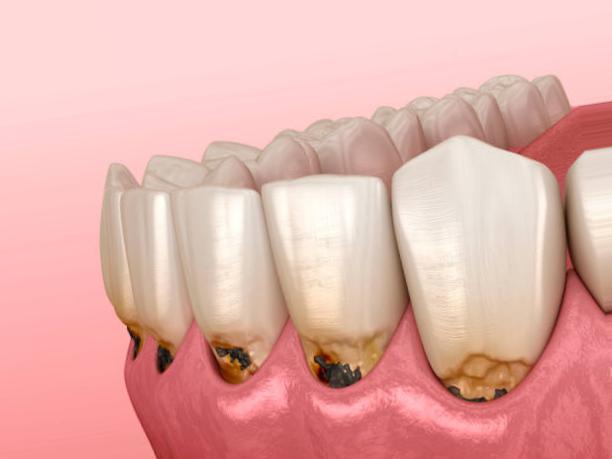
Condition: Caries